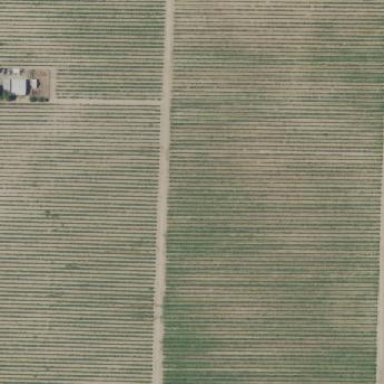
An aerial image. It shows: Vineyard.